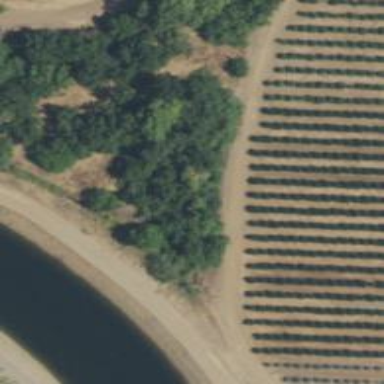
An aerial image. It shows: Orchard.